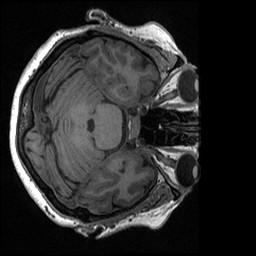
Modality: T1w
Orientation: axial
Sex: female
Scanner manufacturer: ge
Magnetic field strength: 3 T
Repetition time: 0.0064 s
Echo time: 0.00281 s